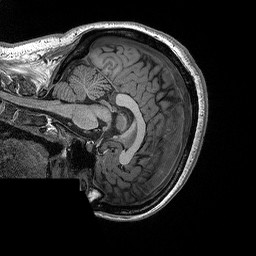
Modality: T1w
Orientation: sagittal
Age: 26
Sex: female
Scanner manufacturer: siemens
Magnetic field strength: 3 T
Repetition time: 2.3 s
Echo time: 0.00298 s